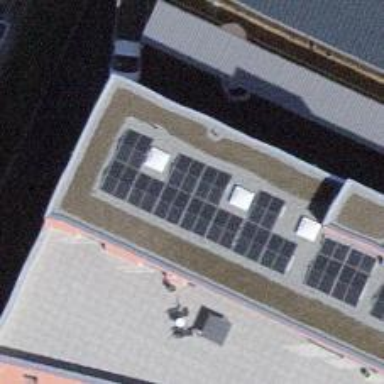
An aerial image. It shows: Solar photovoltaic panel generator.